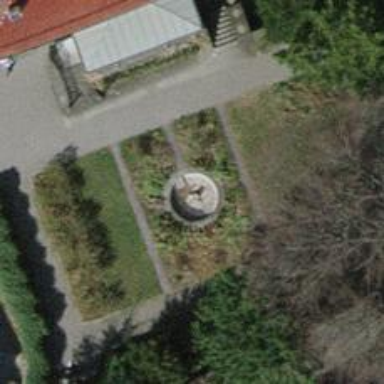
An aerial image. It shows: Fountain.